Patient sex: M
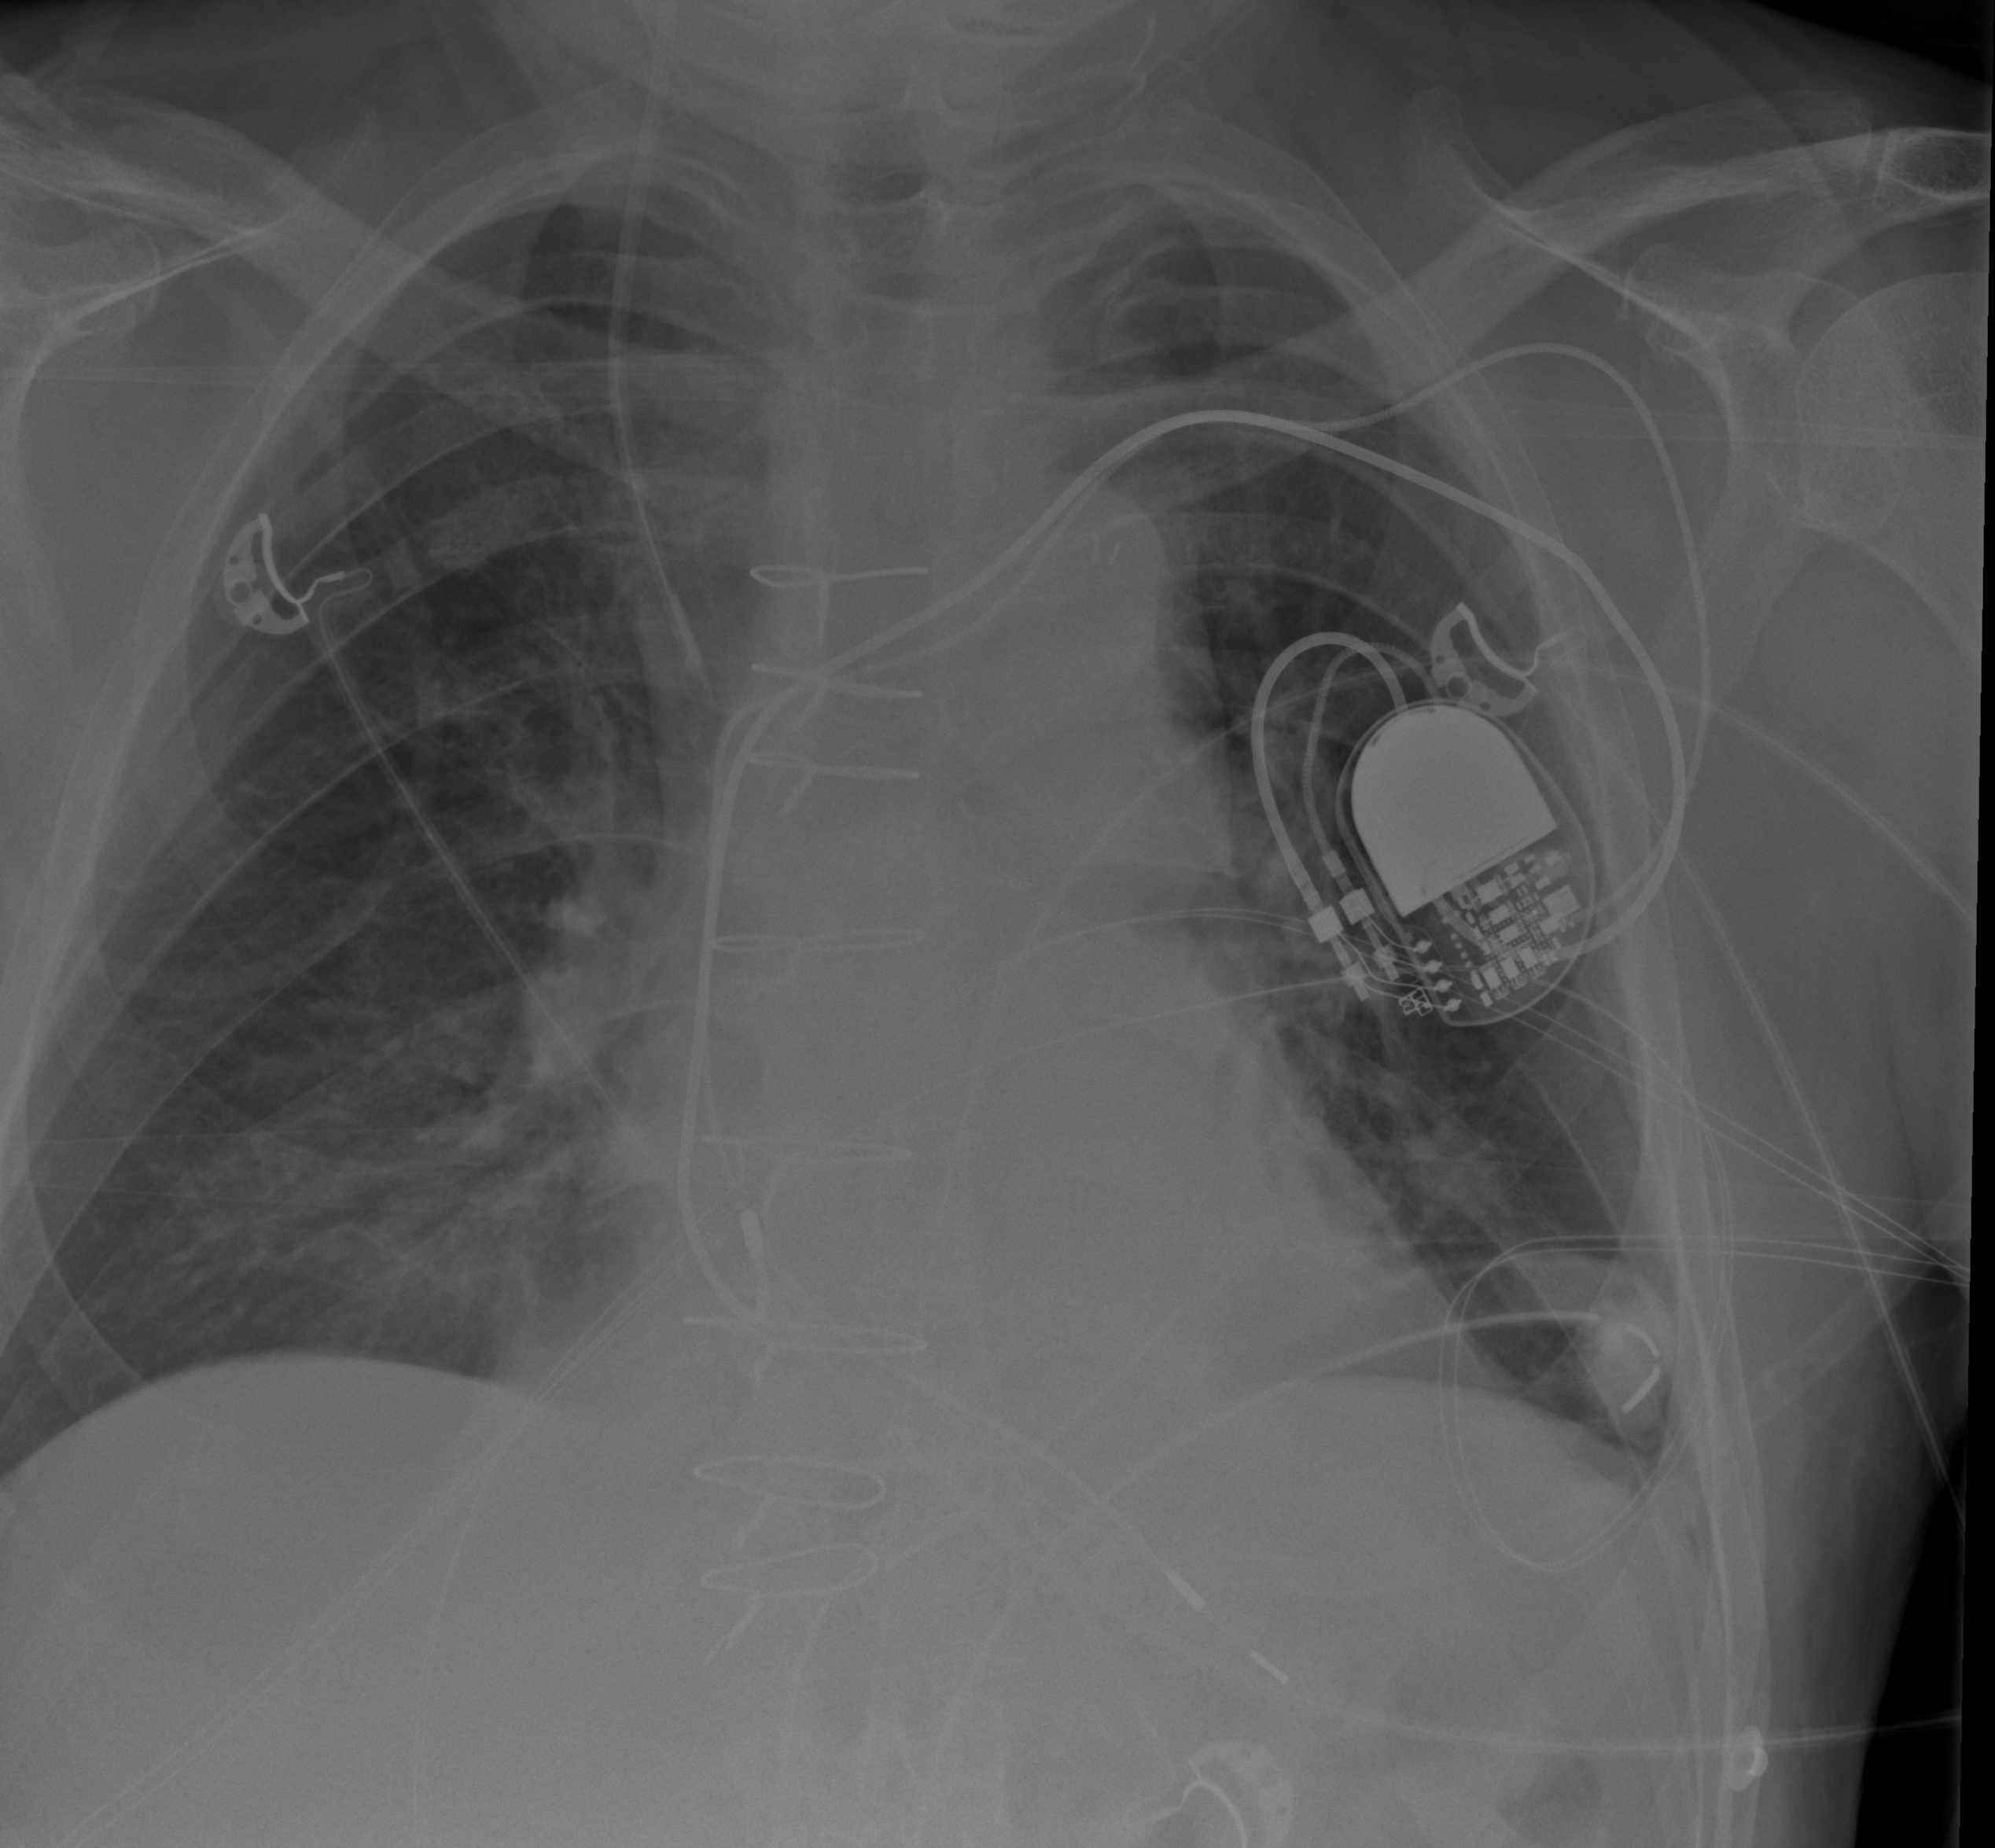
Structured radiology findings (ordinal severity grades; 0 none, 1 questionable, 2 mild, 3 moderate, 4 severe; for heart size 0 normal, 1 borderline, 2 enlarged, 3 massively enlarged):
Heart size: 0
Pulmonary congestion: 1
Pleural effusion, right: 0
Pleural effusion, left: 1
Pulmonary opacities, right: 1
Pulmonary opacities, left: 1
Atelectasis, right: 1
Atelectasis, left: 1